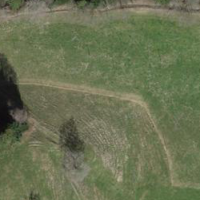
EUNIS habitat code: 44
Species observed at this site:
Lathyrus vernus